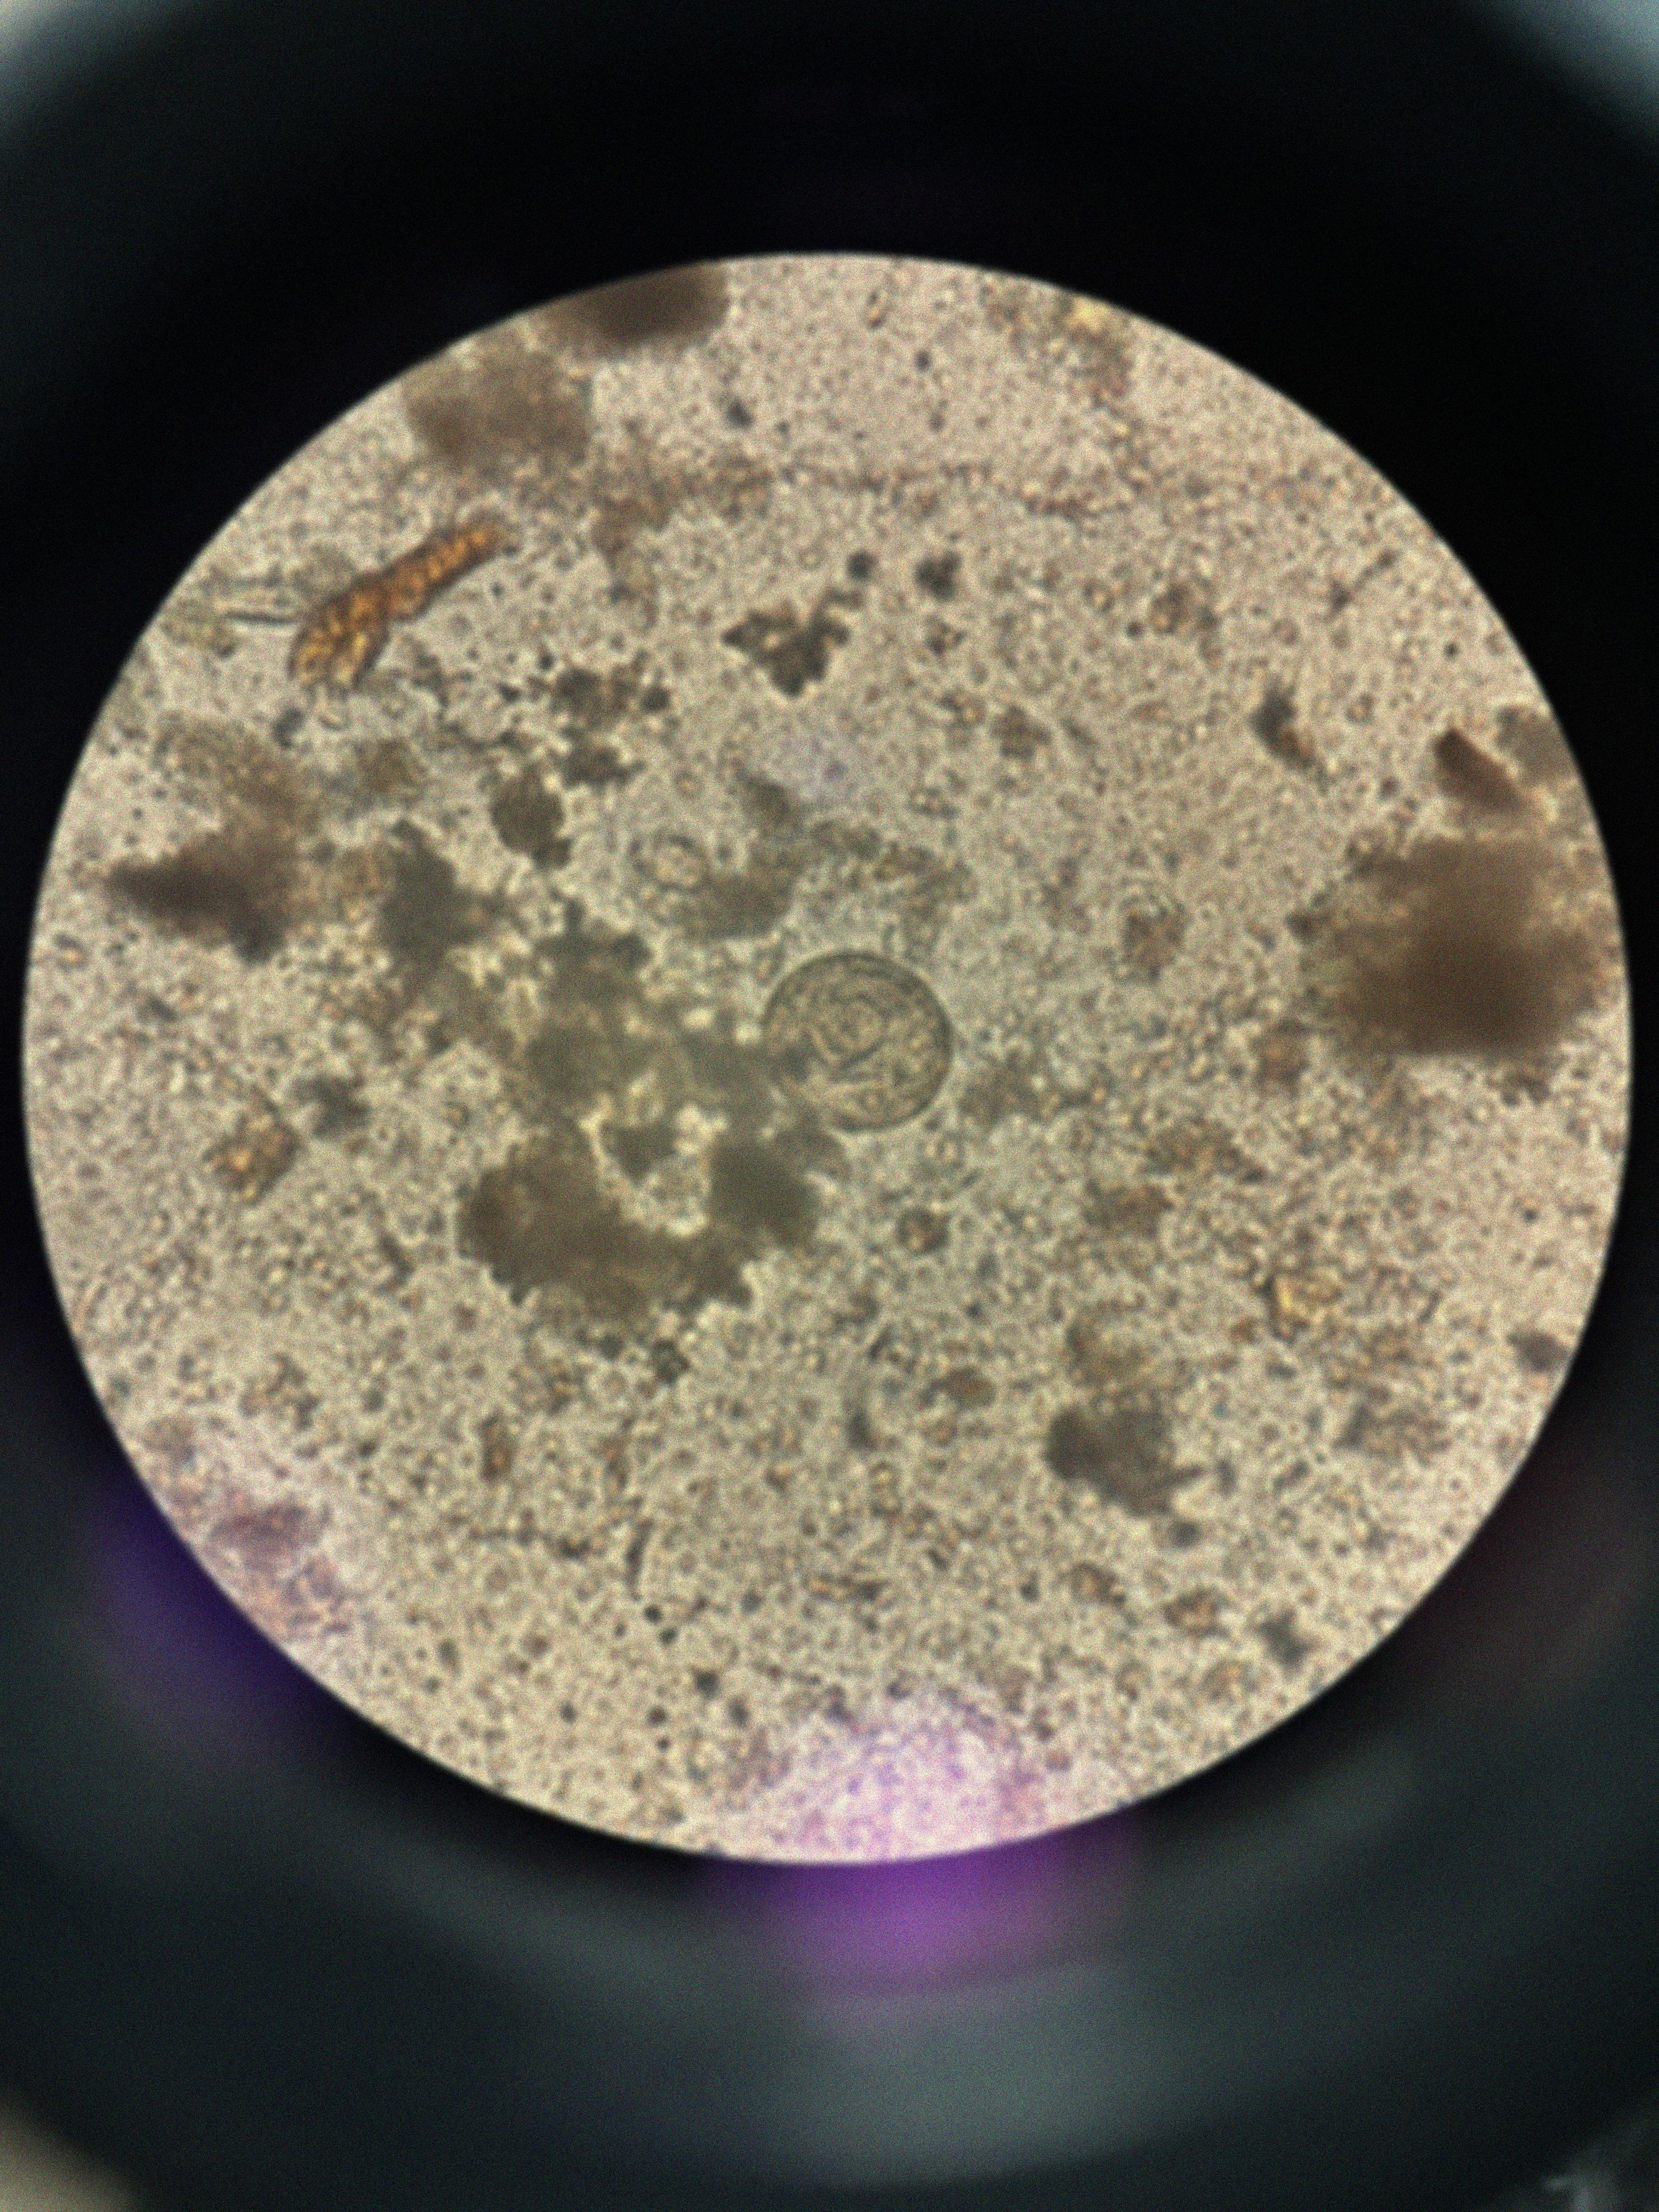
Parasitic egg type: Hymenolepis diminuta